Current action and preconditions to check: trajectory_clear

Your task: For each precondition in the list above, predict whether it will hold at this action.

Consider the current scene as observed from the mobile robot's camera, and analyze the predicted future states of all dynamic agents (e.g., people, animals, vehicles, or any moving entities) within the NEXT SECOND.

IMPORTANT: Only answer "very likely" if you are absolutely certain—based on strong, clear evidence—that a dynamic agent will violate the precondition in the predicted future state. Do NOT answer "very likely" for unlikely, ambiguous, or low-probability risks.

Ask yourself for each precondition: Is there a high probability, with clear and convincing evidence, that the predicted future states of any dynamic agent will interfere with the predicted future state of the currently executing action within the NEXT SECOND, causing that precondition to fail?

Assess the risk level based on these predictions. Use "likely" or "very likely" if motions create a clear risk of interference.

Use "neutral" or "improbable" if agents are nearby but their predicted paths are clearly diverging or non-conflicting.

Failure Risk Categories: "very improbable", "improbable", "neutral", "likely", "very likely"

Answer Format: Output ONLY the probability_of_failure value from these categories: "very improbable", "improbable", "neutral", "likely", "very likely"

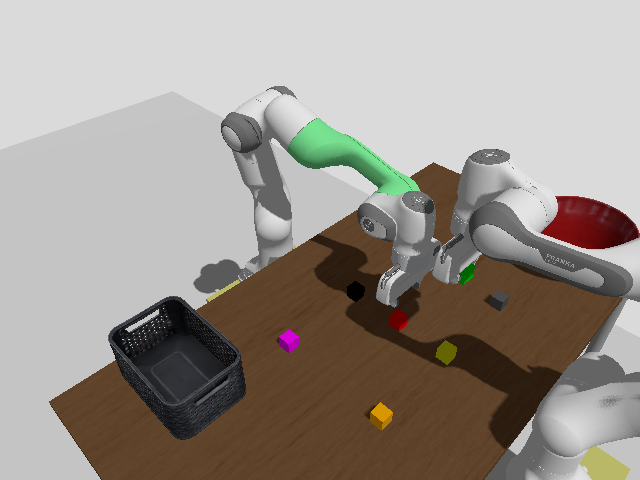

Answer: improbable